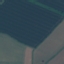
Land use / land cover: AnnualCrop